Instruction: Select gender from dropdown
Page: traveler
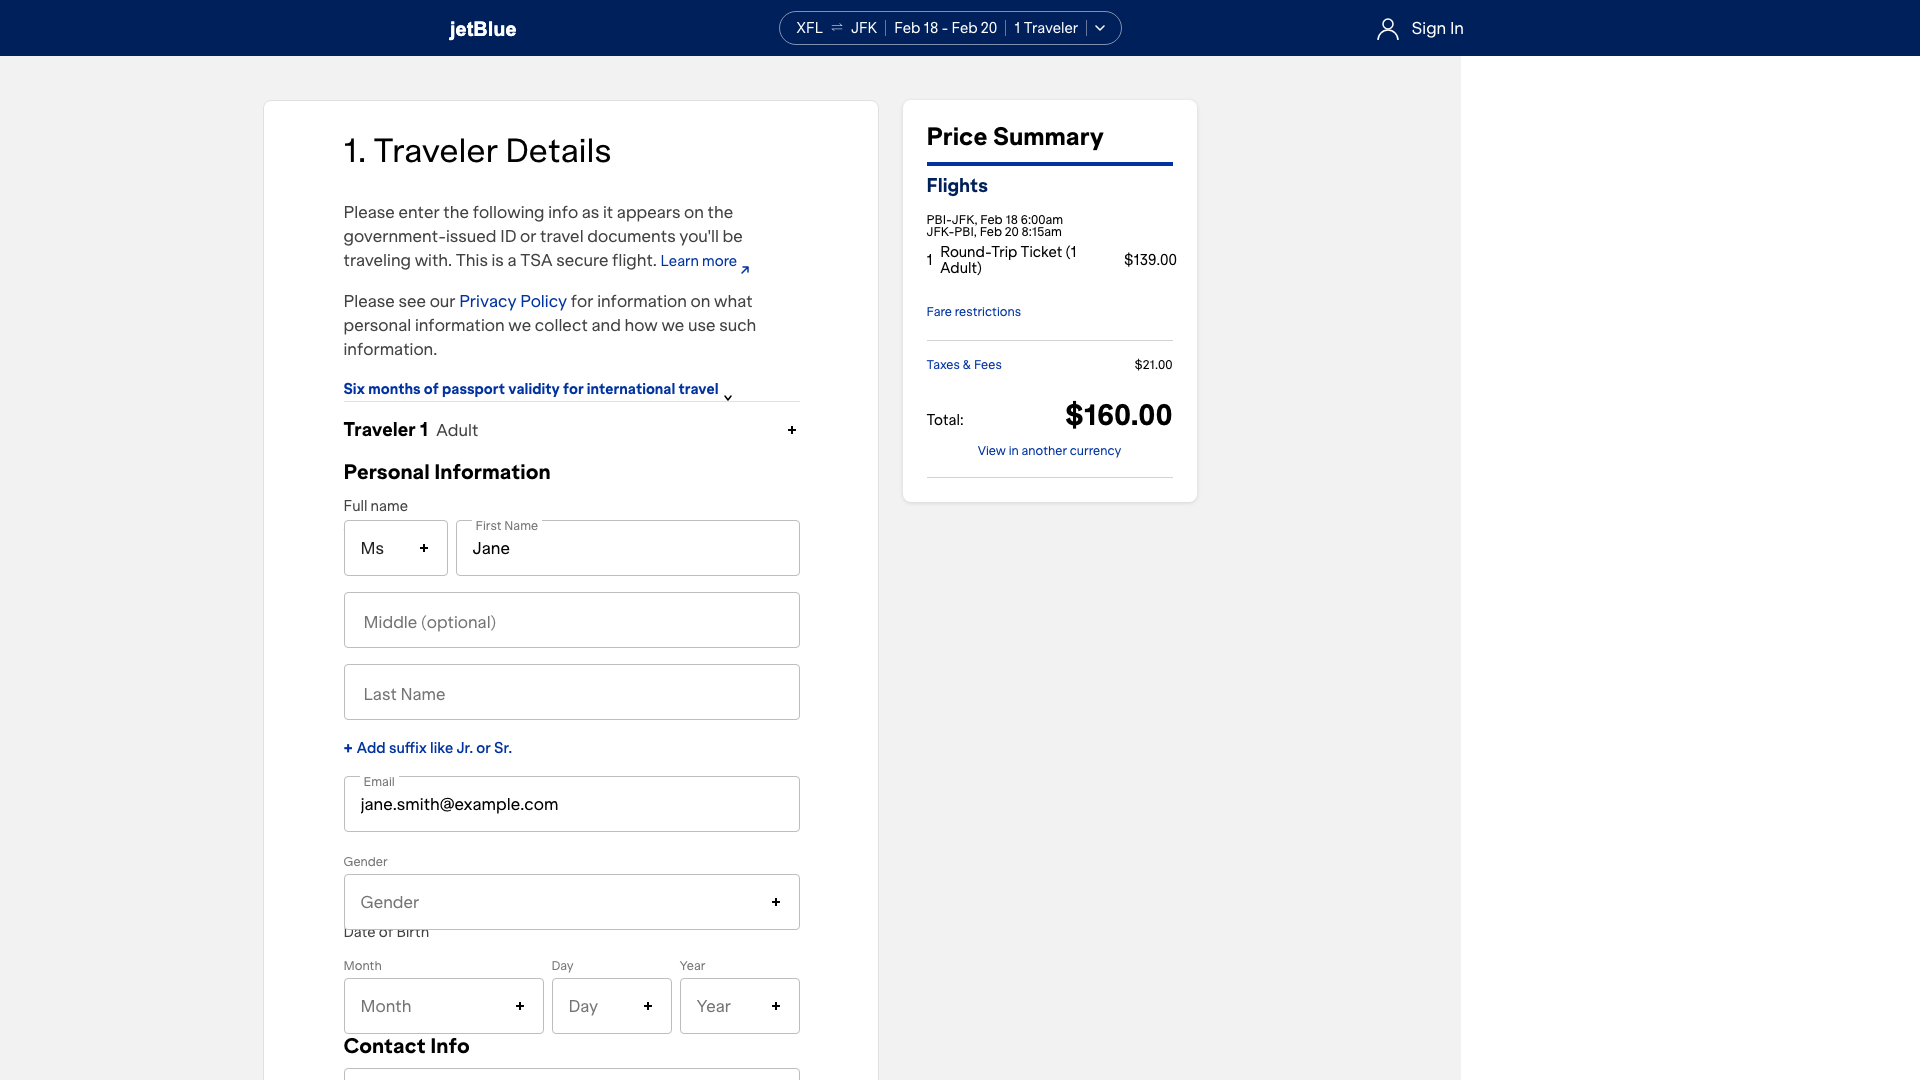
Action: click